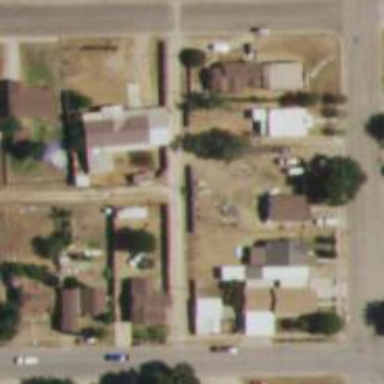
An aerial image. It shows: Alleyway designated as service road.